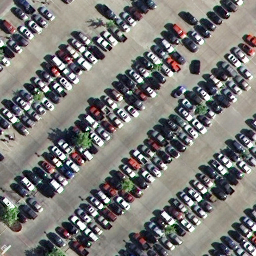
Label: parking lot